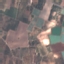
Land use / land cover: PermanentCrop